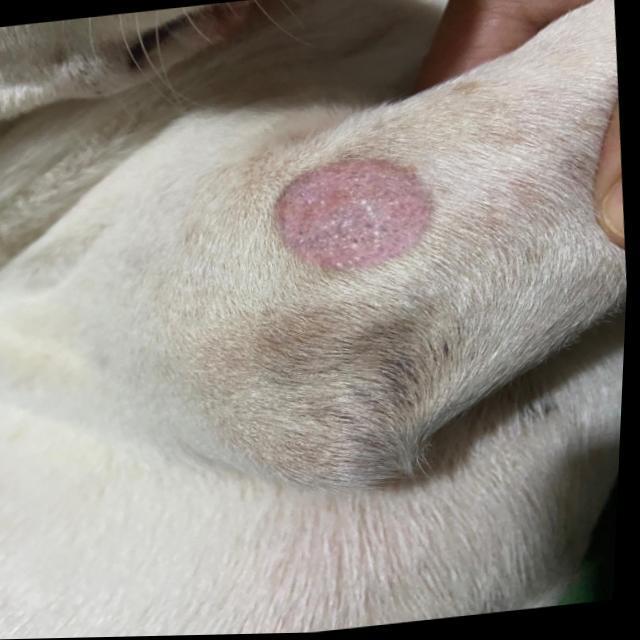
Canine ringworm (Dermatophytosis) — fungal infection caused by Microsporum or Trichophyton. Presents with circular alopecia, scaling, crusting, and broken hairs.